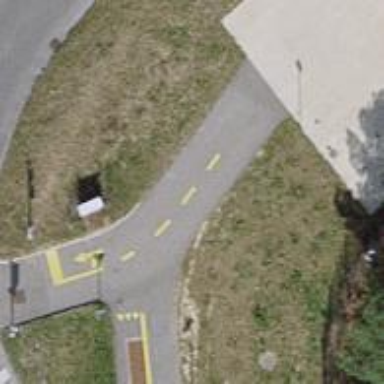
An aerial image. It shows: Asphalt sidewalk next to cycleway.